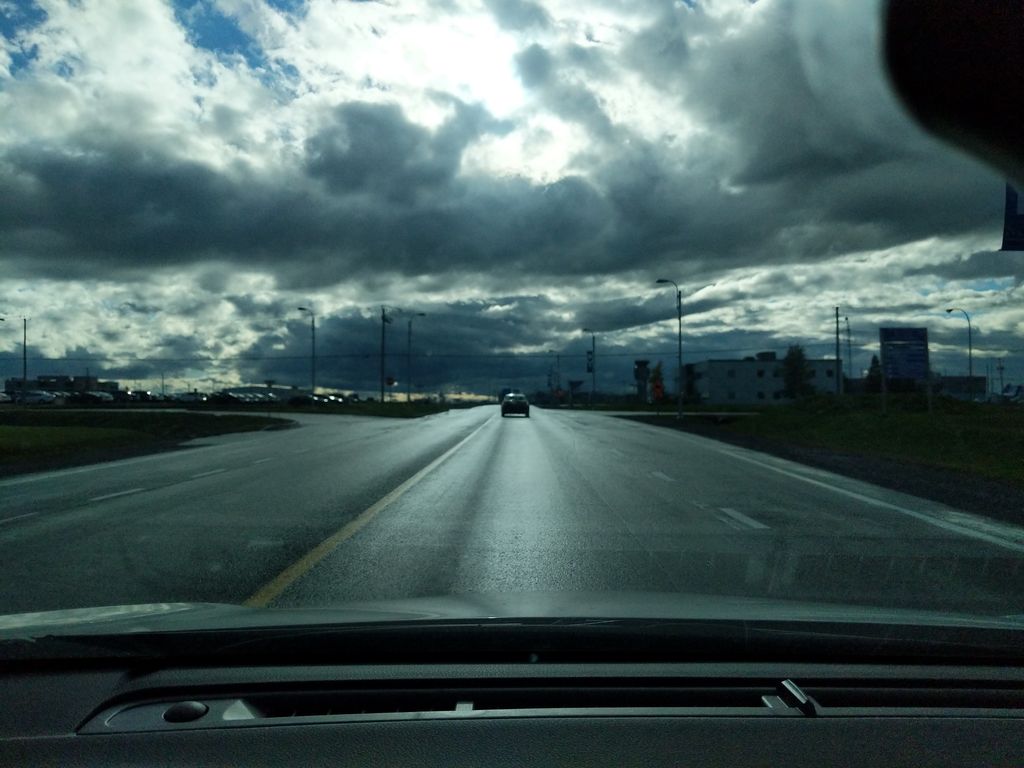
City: quebec_city